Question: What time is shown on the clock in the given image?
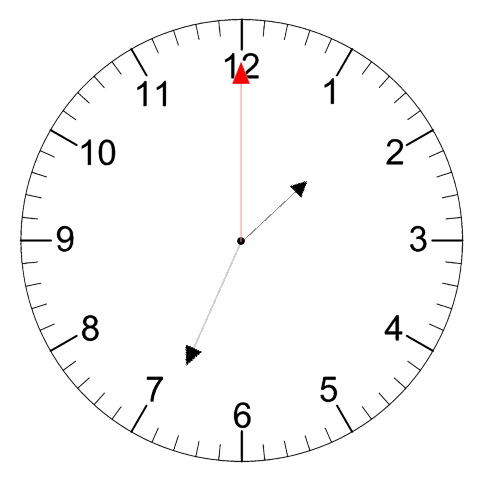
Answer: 01:34:00